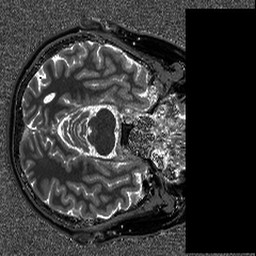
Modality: T1map
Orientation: axial
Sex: male